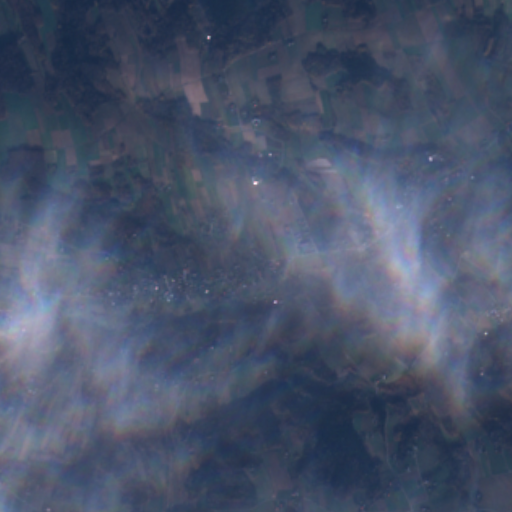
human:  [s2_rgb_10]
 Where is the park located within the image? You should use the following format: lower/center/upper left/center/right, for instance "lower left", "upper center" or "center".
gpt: The park is located in the center right of the image.
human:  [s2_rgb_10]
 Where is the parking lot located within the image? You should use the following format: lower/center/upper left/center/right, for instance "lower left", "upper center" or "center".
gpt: The parking lot is located in the center right of the image.
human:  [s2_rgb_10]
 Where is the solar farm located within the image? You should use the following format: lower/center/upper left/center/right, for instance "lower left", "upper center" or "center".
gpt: The solar farm is located in the upper center of the image.
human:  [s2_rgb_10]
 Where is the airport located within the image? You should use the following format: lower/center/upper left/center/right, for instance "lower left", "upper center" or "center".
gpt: There is no airport in the image.